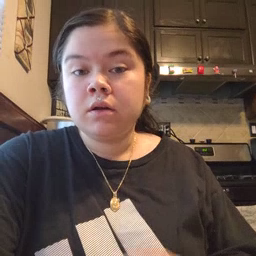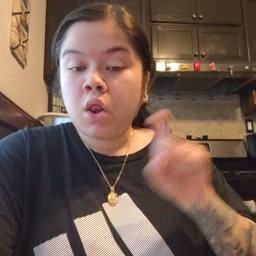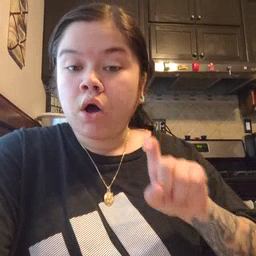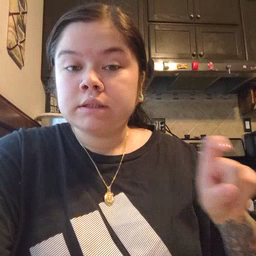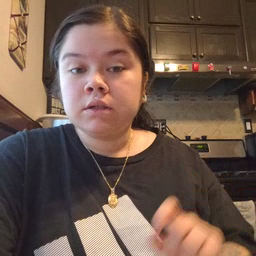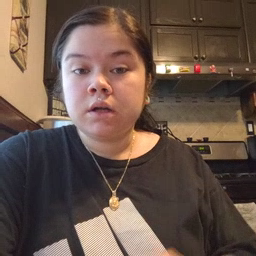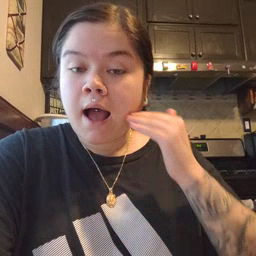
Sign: closet